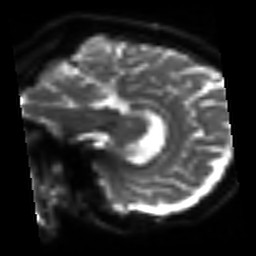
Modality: sbref
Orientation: sagittal
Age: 58
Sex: female
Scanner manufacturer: siemens
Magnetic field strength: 3 T
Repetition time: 3.2 s
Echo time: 0.081 s